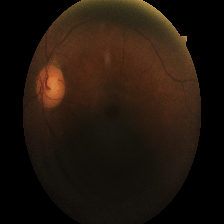
Diabetic retinopathy grade: Moderate